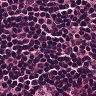
Metastatic tissue present: no